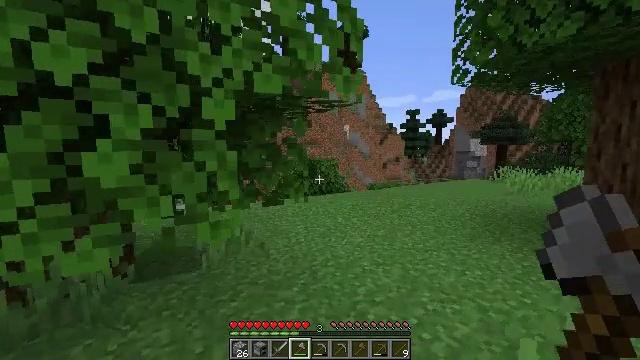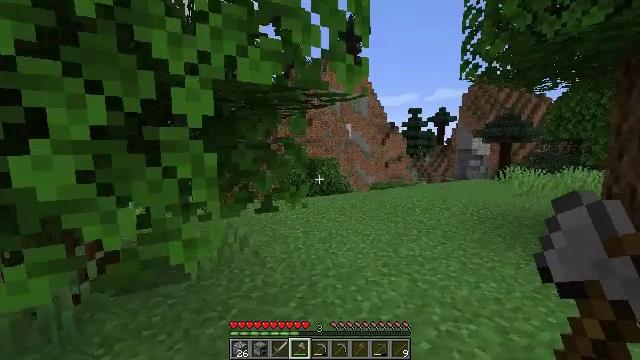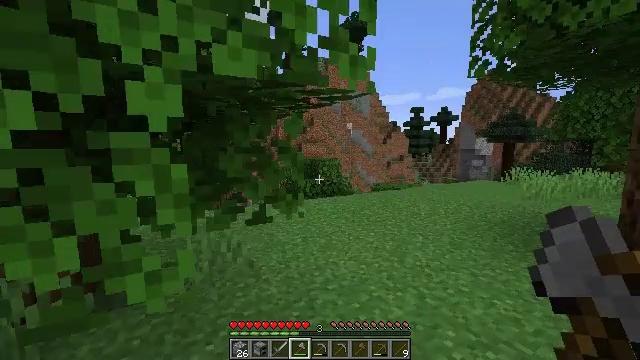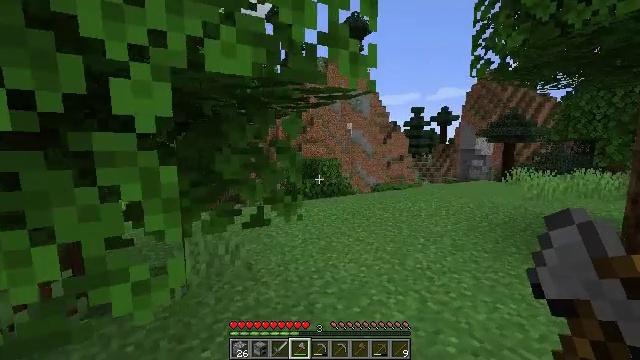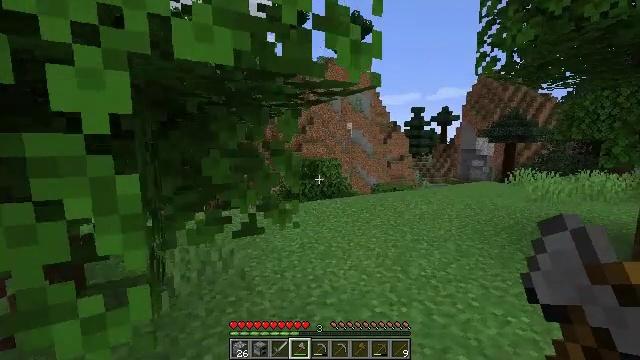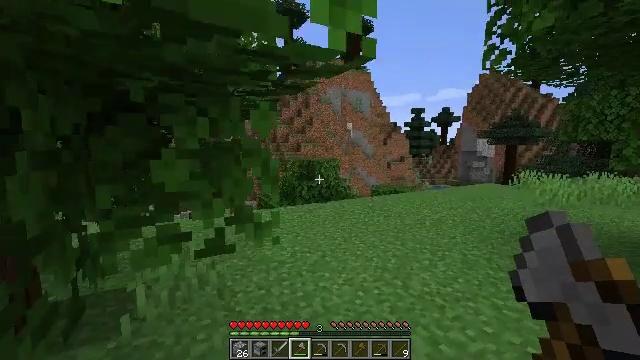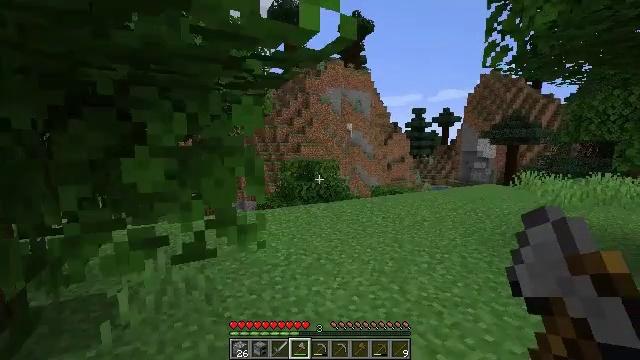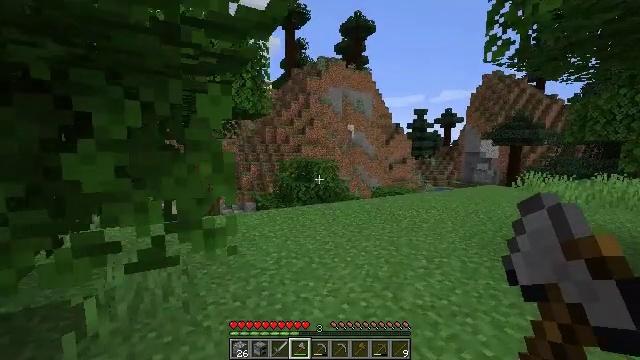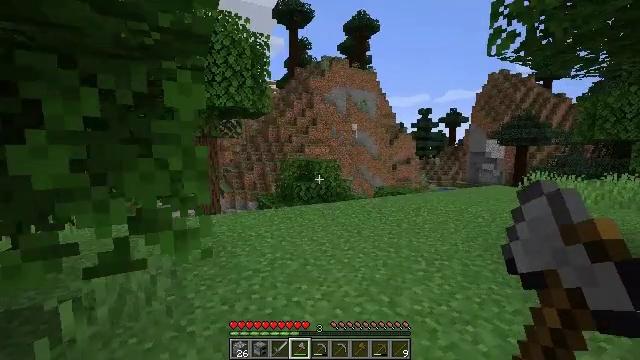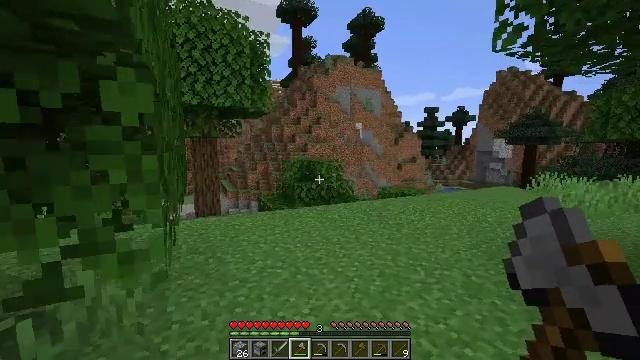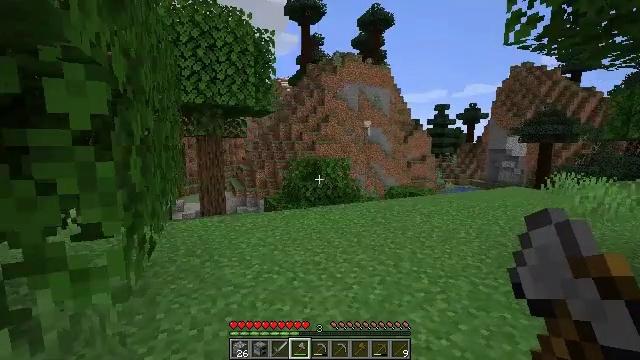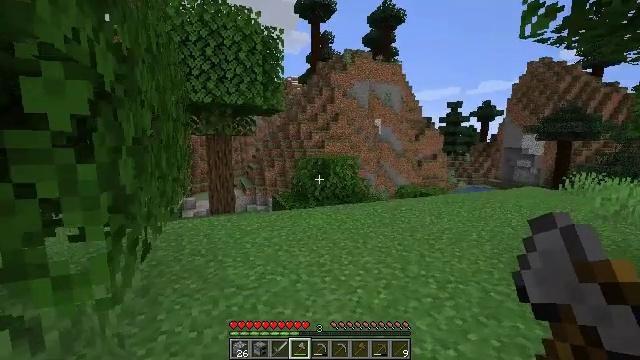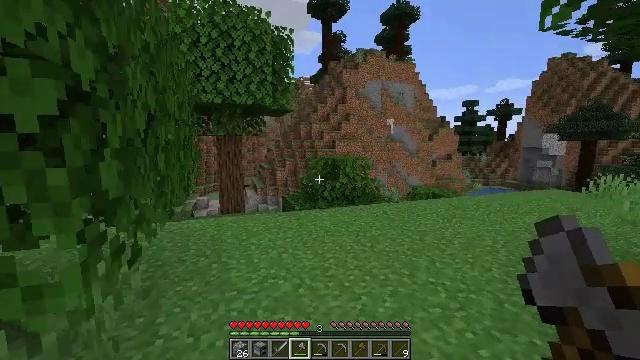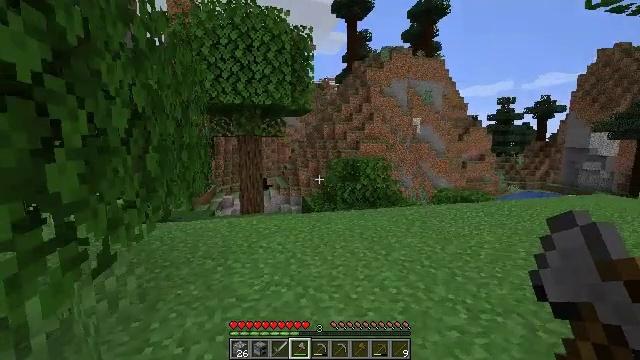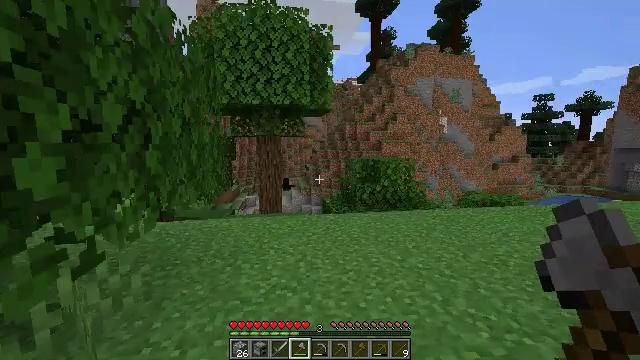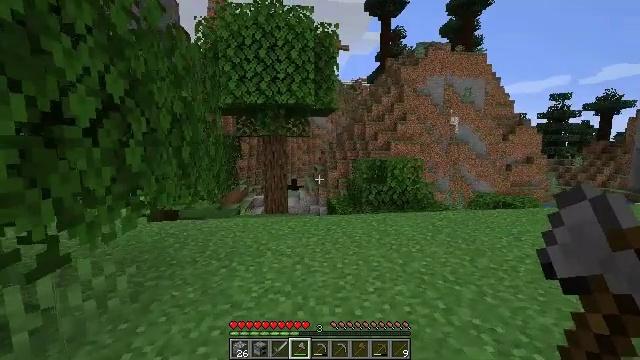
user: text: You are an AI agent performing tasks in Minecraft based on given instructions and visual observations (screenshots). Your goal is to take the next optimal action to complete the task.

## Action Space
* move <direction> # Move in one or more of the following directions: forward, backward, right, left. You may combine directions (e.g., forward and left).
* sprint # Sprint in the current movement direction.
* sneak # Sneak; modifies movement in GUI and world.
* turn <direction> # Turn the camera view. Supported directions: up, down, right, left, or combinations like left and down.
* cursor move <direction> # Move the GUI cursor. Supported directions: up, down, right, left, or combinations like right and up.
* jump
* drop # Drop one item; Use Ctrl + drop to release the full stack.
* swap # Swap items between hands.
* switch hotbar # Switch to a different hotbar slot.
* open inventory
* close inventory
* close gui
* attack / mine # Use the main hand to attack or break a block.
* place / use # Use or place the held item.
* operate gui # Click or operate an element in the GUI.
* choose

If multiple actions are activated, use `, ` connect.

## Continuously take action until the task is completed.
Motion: motion action
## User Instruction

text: Hunt a salmon.
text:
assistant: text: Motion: move forward
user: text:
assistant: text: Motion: move forward
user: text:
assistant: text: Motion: move forward
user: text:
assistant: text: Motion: move forward
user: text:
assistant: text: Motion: move forward and move right
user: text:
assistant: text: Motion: move forward and move right
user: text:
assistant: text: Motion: move forward and move right
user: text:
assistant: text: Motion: move forward and move right
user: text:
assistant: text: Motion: move forward and move right, turn left
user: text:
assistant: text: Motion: move forward and move right, turn left
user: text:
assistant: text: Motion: move forward and move right, turn left
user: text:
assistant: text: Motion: move forward and move right, turn left
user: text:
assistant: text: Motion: move forward and move right, turn left
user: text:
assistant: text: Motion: move forward and move right, turn left
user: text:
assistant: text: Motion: move forward and move right, turn left
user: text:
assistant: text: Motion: move forward and move right, turn left
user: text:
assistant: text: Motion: move forward and move right, turn left
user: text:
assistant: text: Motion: move forward and move right
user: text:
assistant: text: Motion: move forward and move right
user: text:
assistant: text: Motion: move forward and move right
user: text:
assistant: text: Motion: move forward and move right
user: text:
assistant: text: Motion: move forward and move right
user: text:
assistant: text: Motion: move forward and move right
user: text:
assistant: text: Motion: move forward and move right
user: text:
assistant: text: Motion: move forward and move right
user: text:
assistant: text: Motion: move forward and move right
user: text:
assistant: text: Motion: move forward and move right
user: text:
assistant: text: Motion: move forward and move right
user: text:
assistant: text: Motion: move forward and move right
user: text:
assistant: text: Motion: move forward and move right